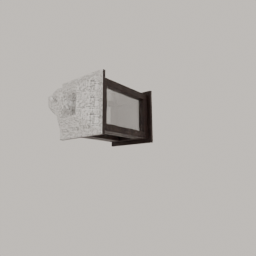
Label: lighting